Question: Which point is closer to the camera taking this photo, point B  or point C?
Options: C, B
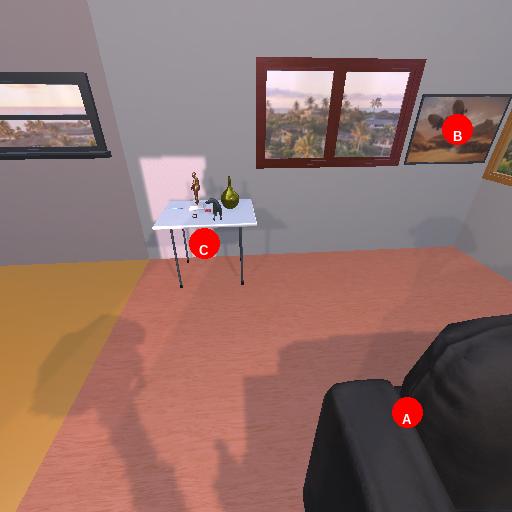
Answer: C